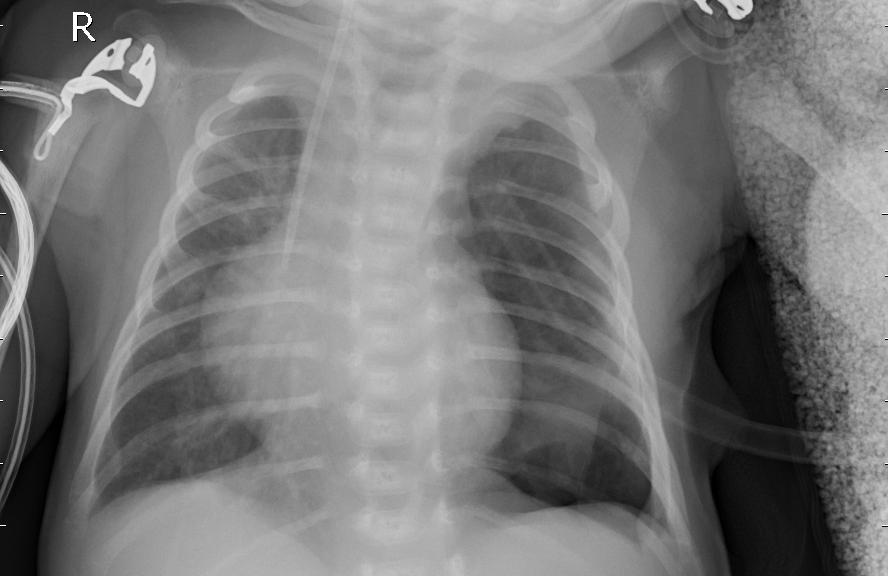
Diagnosis: PNEUMONIA